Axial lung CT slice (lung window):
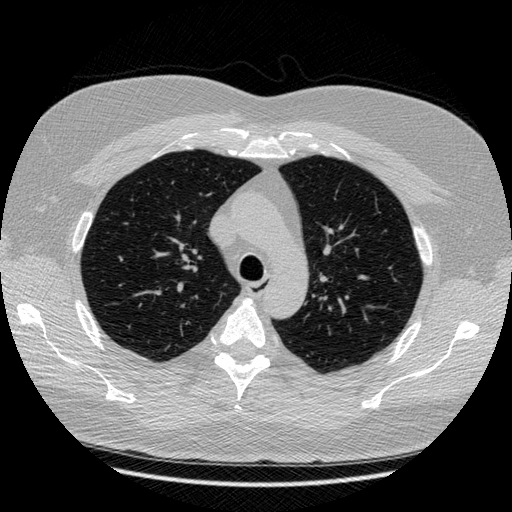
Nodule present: no